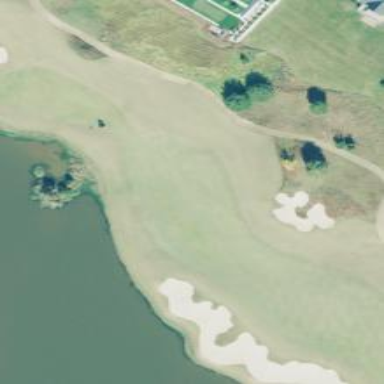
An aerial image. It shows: Area of rough grass used for golf.